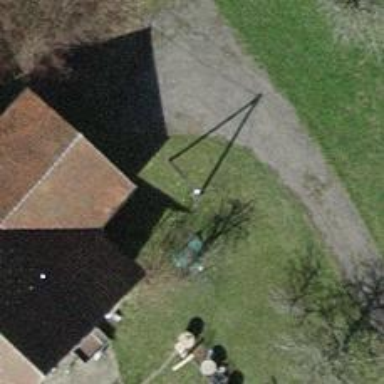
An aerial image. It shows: Guyed pole used for power distribution.